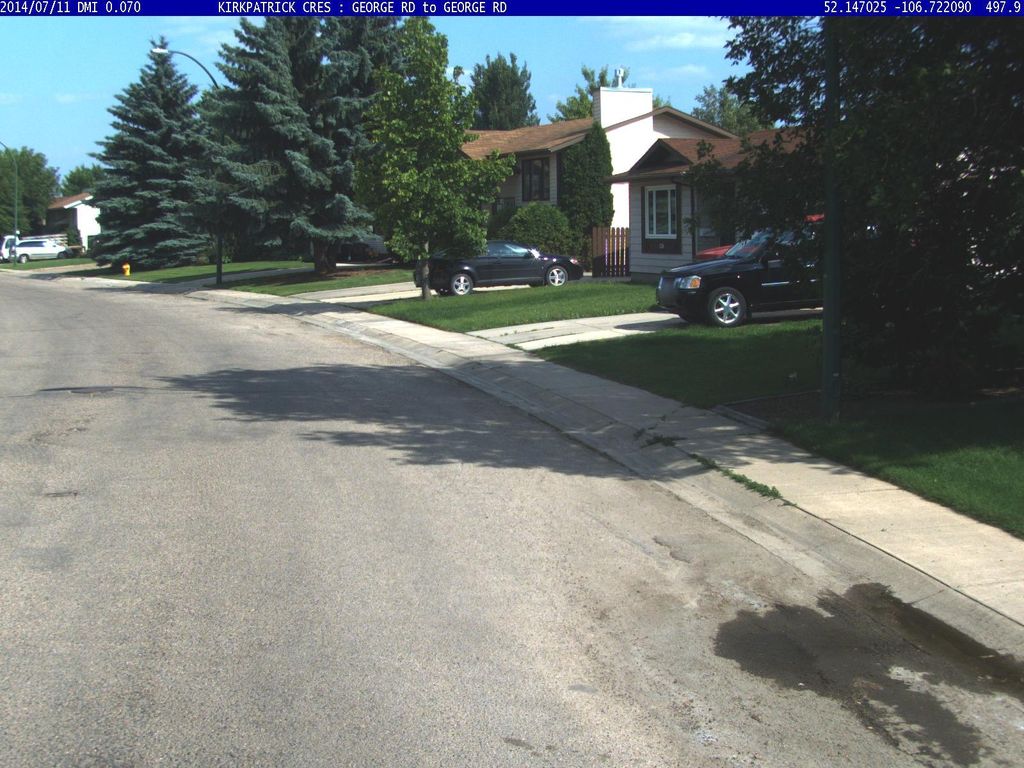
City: saskatoon